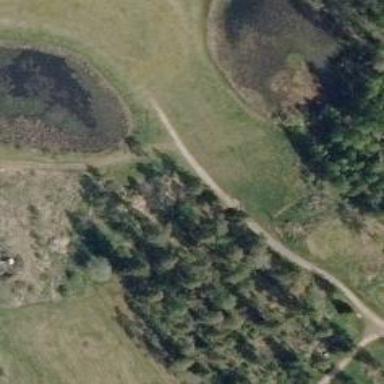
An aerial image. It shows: Path for both roads and golfers.